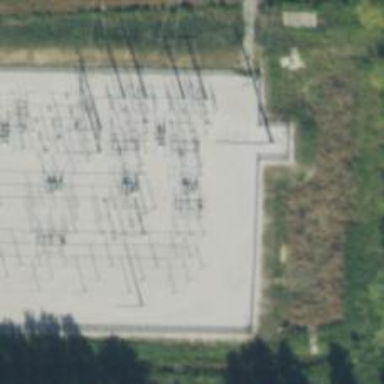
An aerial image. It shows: Switch for power supply.